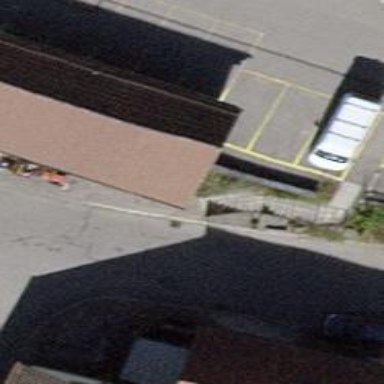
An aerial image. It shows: View of roof of building.